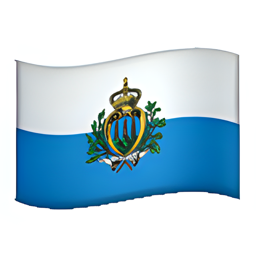
Name: flag for san marino
Emoji: 🇲🇸
Group: Flags
Sub-group: country-flag